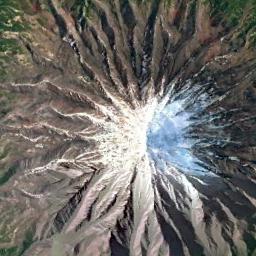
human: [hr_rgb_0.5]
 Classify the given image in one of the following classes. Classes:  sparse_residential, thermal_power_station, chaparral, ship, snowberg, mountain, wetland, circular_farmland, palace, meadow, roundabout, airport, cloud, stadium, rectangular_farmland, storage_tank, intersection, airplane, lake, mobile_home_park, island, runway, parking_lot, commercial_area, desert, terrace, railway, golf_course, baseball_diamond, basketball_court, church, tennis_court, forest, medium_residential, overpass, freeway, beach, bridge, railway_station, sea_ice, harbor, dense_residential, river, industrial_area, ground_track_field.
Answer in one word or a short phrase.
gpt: snowberg